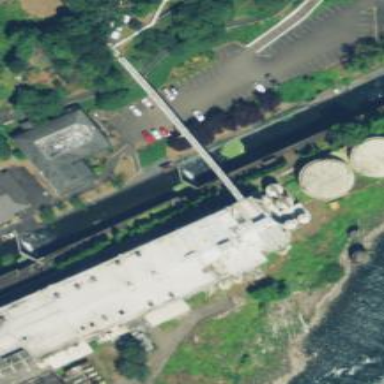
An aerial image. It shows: Lock gate along waterway.